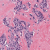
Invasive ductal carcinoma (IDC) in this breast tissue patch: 1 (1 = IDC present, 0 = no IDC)